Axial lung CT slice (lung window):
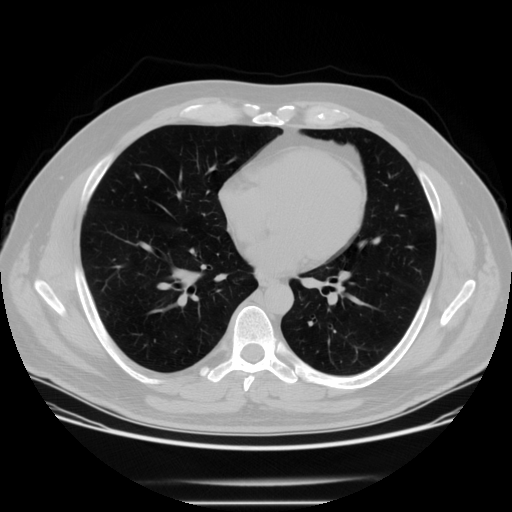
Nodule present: no